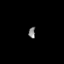
Tissue: skin
Cell type: Epithelial cells
Senescence score: 0.9597
Nuclear area (px): 73
Mean DAPI intensity: 130